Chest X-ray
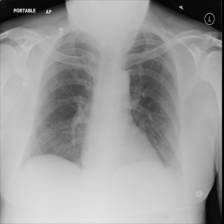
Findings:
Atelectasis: negative
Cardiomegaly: negative
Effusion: negative
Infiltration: negative
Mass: negative
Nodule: negative
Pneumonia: negative
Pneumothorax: negative
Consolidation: negative
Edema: negative
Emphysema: negative
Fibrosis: negative
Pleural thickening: negative
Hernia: negative